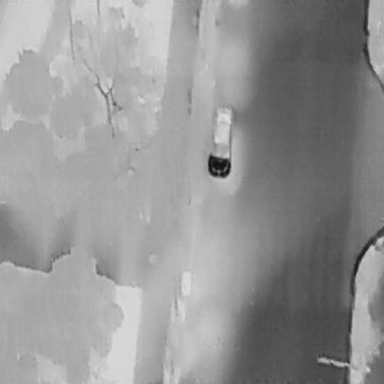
There is a Car in the infrared image.